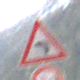
Verkehrszeichen: KurveLinks
Zusatzzeichen unten: Ueberholverbot
Umgebung: Outdoor, Nature
Tageszeit: Midday
Wetter: PartlyCloudy
Licht: Natural
Jahreszeit: NotSpecified
Kontrast: HighContrast